Field crop: tomato
Growth stage: 2
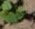
Species: solanum